Field crop: maize
Growth stage: 1
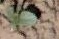
Species: datura